You are looking at the continuous-wavelet transform of a rotating shaft's vibration signal. Diagnose the rotating machine from this image, choosing from: normal, misalignment, unbalance, looseness.
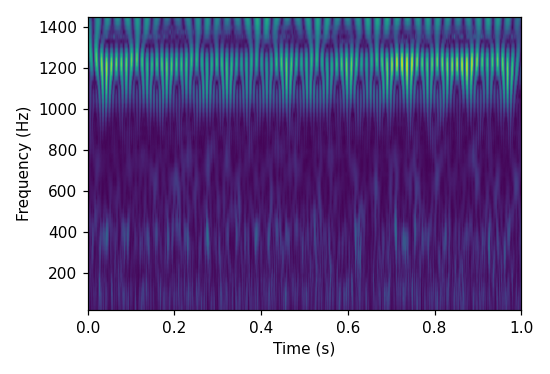
Answer: looseness